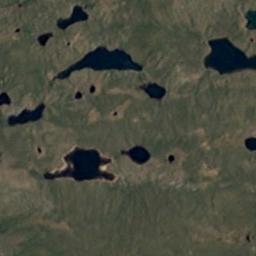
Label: wetland